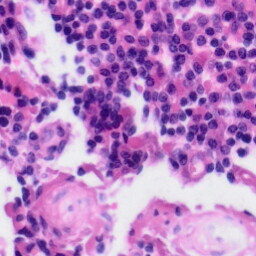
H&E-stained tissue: Tonsil